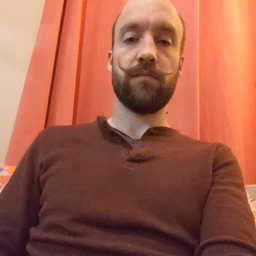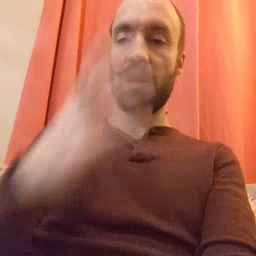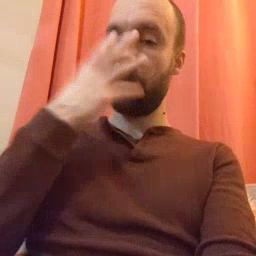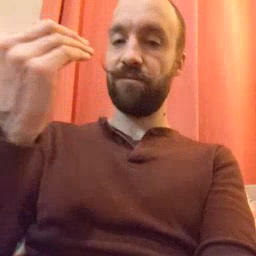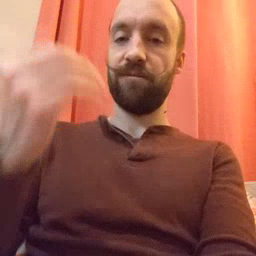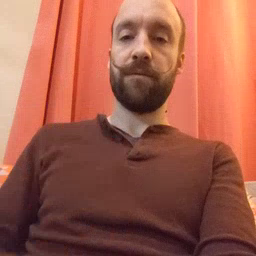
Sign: wolf